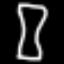
Label: hourglass